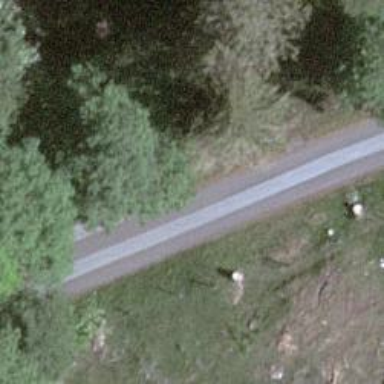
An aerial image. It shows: Unclassified road with asphalt surface.